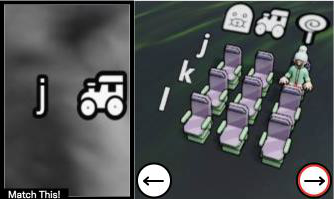
Task: seats
Answer: no